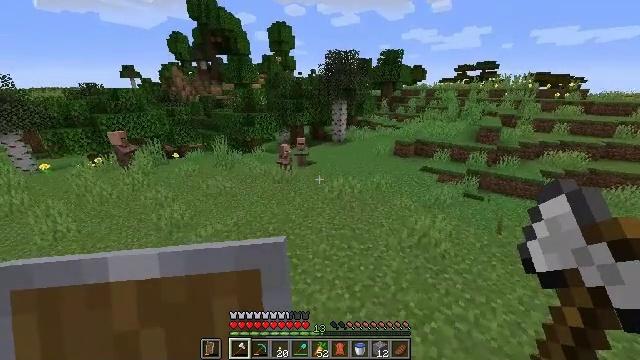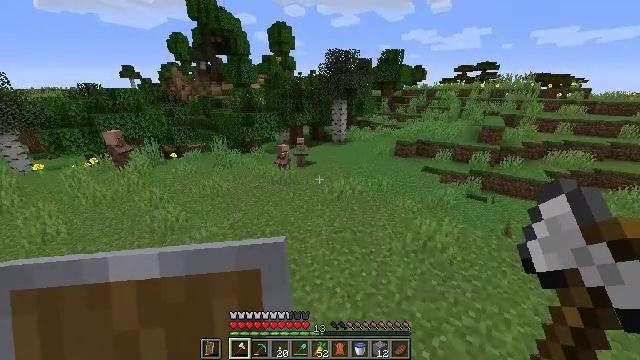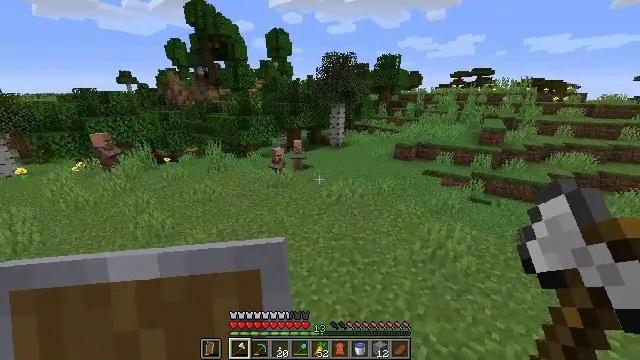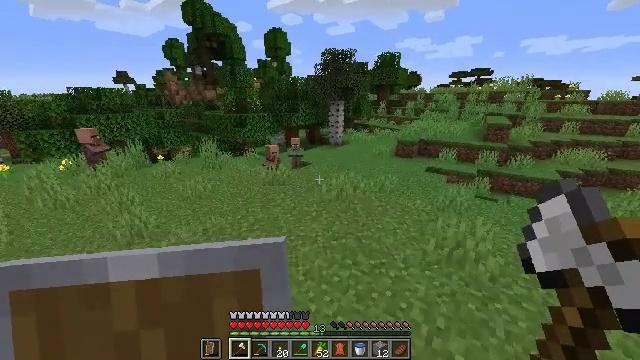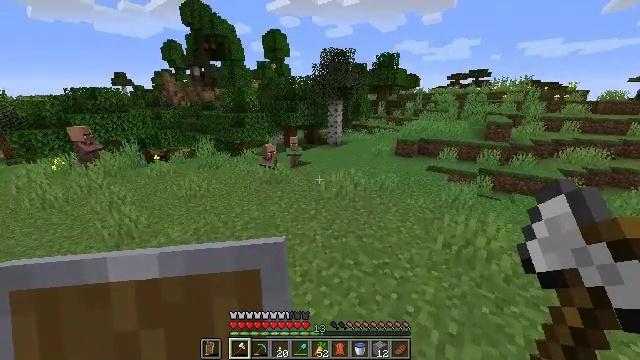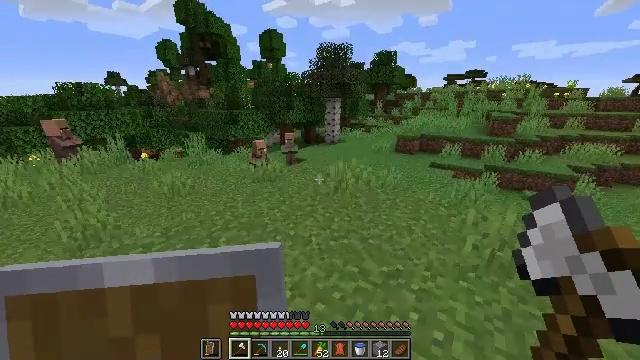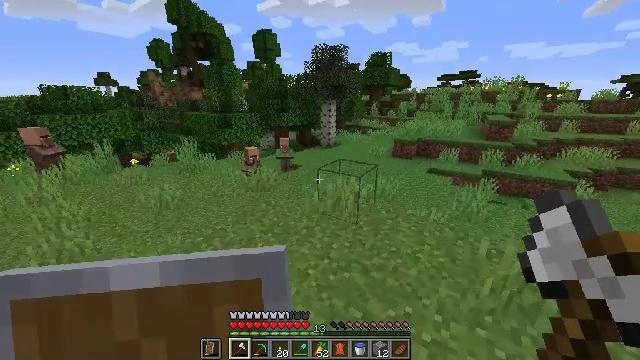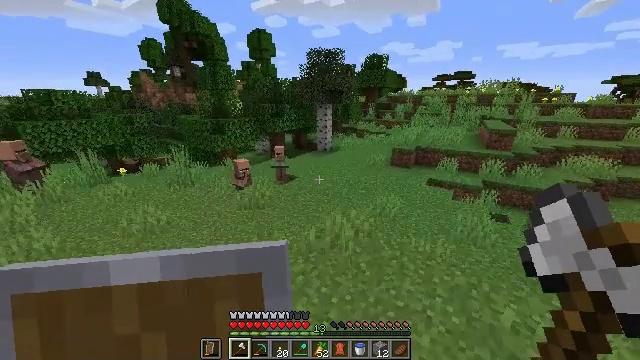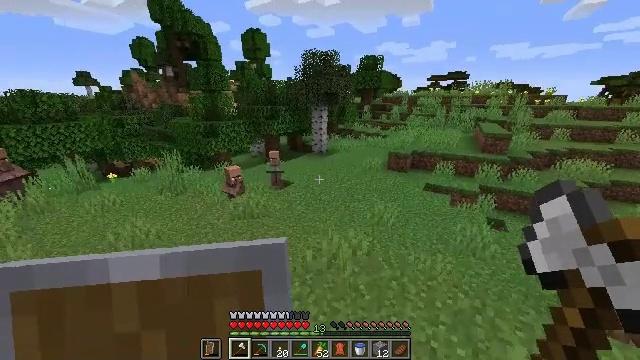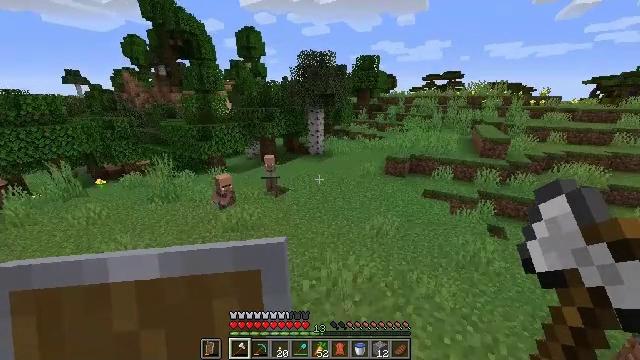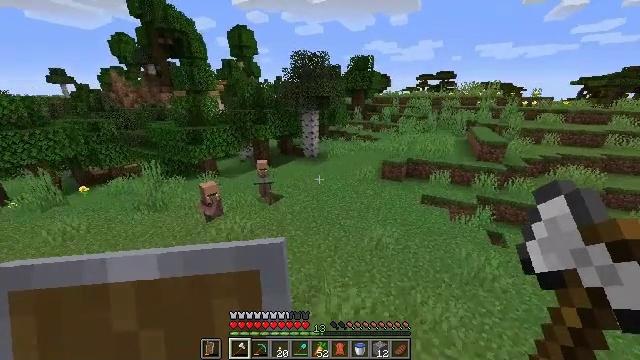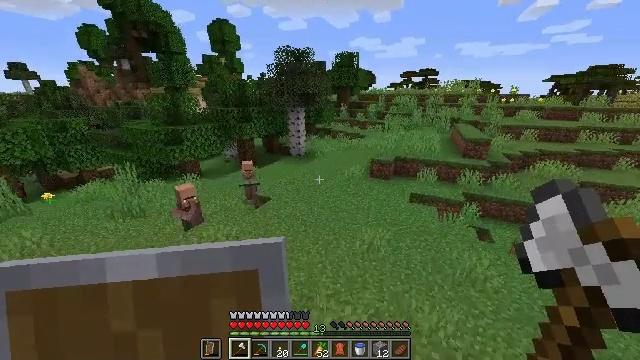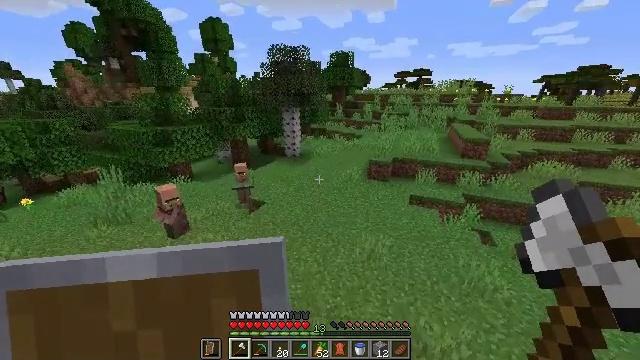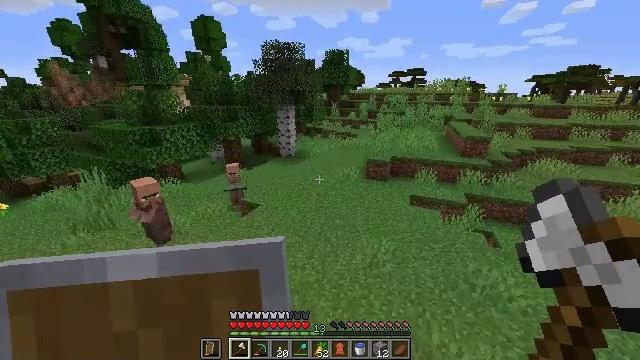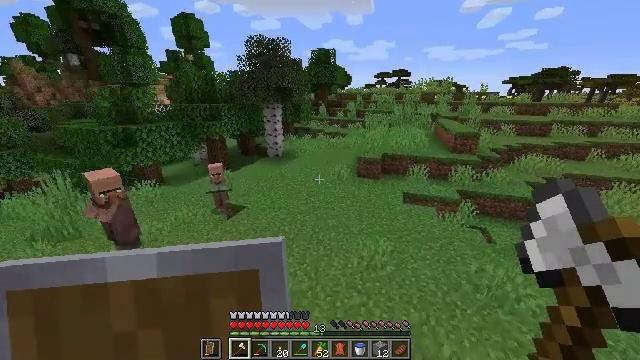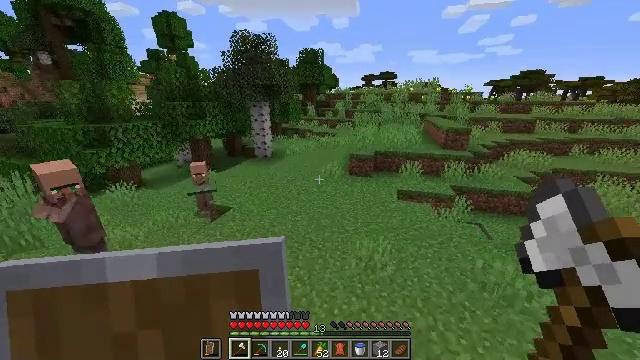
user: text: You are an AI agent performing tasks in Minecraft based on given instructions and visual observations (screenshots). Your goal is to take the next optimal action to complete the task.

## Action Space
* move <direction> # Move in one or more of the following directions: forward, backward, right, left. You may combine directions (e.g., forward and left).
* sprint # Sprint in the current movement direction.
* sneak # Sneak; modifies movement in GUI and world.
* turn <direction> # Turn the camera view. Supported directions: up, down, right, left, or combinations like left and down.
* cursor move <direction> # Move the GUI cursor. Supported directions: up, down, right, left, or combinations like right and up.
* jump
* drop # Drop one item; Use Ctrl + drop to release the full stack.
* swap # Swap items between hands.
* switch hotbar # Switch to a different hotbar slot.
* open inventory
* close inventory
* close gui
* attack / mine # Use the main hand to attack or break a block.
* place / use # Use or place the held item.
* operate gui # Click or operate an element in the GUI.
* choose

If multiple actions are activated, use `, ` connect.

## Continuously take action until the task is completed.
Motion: motion action
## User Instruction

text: Harvest wheat from the field.
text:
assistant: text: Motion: move forward, sprint, jump
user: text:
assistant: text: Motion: move forward, sprint, turn up, jump
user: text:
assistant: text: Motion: move forward, sprint, jump
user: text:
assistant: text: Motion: move forward, sprint, jump
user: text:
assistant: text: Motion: move forward, sprint, jump
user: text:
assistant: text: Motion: move forward, sprint, turn right, jump
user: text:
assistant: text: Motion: move forward, sprint, turn right, jump
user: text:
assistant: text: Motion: move forward, sprint, turn right, jump
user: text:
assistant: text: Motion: move forward, sprint, turn right, jump
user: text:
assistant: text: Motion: move forward, sprint, turn right, jump
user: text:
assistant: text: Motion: move forward, sprint, turn right, jump
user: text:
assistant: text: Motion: move forward, sprint, turn right, jump
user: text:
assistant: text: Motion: move forward, sprint, turn right, jump
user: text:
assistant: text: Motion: move forward, sprint, turn right, jump
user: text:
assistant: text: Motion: move forward, sprint, turn right, jump
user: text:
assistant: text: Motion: move forward, sprint, turn right, jump
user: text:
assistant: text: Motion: move forward, sprint, turn right, jump
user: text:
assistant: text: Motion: move forward, sprint, turn right, jump
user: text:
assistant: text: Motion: move forward, sprint, jump
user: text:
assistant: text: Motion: move forward, sprint, jump
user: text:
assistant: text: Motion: move forward, sprint, jump
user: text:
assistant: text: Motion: move forward, sprint, jump
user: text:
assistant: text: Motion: move forward, sprint, jump
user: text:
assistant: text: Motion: move forward, sprint, jump
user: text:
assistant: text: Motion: move forward, sprint, jump
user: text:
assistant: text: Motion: move forward, sprint
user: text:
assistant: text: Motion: move forward, sprint, turn left and up
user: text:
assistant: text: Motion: move forward, sprint, turn left and up
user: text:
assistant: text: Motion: move forward, sprint, turn left and up
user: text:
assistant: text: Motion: move forward, sprint, turn up